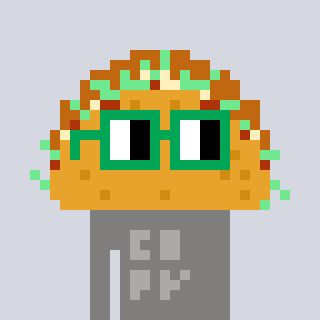
a pixel art character with square green glasses, a taco-shaped head and a bluegrey-colored body on a cool background